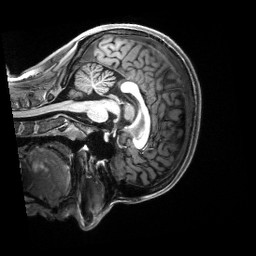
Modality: T1w
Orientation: sagittal
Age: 19
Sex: female
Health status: healthy
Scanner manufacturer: siemens
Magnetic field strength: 3 T
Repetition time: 2.5 s
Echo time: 0.00222 s